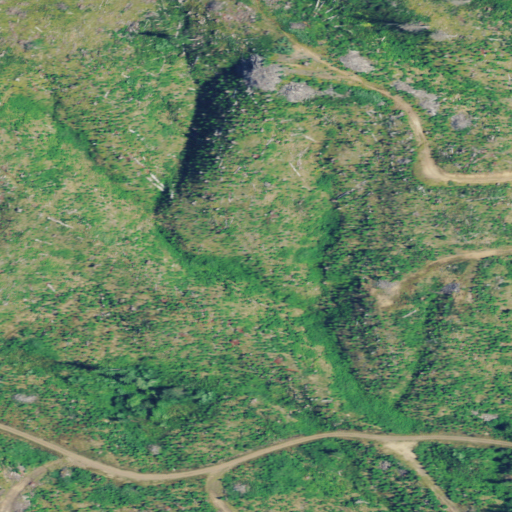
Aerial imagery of ridge(s) in Oregon named Classic Ridge containing shrub and grassland